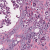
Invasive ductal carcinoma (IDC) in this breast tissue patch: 1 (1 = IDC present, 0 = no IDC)